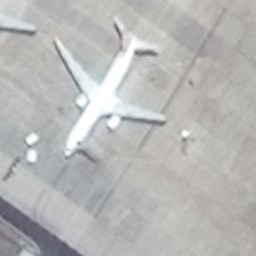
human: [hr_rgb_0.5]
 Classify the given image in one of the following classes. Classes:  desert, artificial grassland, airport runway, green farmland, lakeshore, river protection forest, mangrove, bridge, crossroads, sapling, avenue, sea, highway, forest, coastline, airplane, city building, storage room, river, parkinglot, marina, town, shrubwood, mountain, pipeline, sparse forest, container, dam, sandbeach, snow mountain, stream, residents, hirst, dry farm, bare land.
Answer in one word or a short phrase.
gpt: airplane